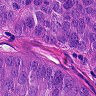
Metastatic tissue present: yes